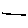
Label: line